Interaction volume radius: 5 \u00c5
Interaction volume height: 15 \u00c5
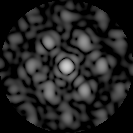
Disorder parameter: 0.5032